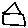
Label: house